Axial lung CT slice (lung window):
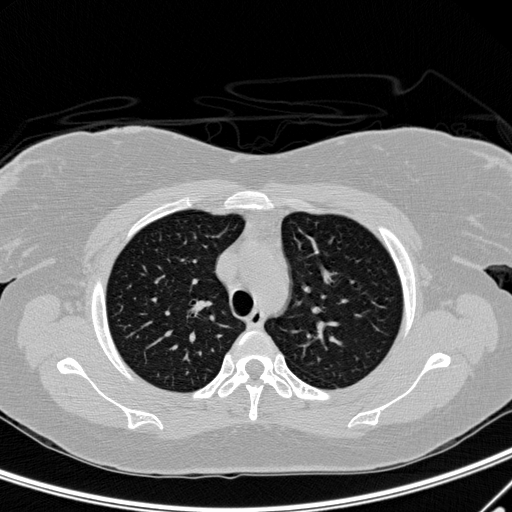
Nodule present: no